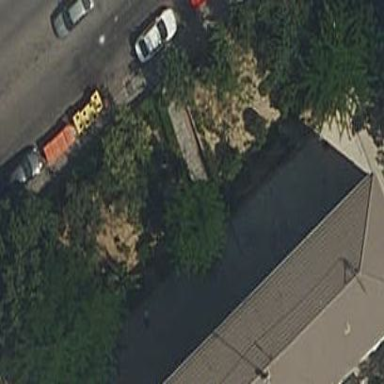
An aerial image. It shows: Garden with kerb barrier.